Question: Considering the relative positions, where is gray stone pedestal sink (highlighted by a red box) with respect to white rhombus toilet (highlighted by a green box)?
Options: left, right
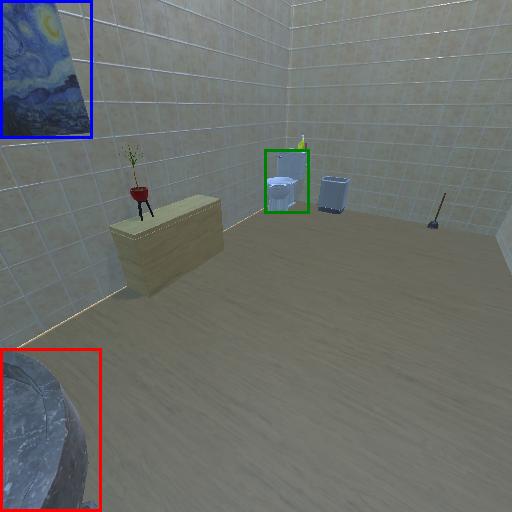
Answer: left